Question: Good Morning,
I am incurring this problem 'strptime() argument 0 must be str, not '.
I have followed number of answers in previous posts but this problem is still there.
My date format is in timestamp.

Kindly assist me in this mean.
Thank you.
Best regards,
Waqar Ali
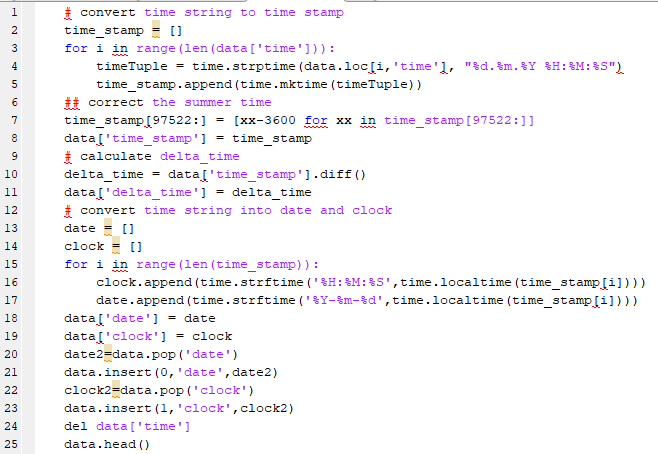
Answer: Your issue goes to your data class within Pandas. The data you are referencing is returning as 'float64' instead of a 'str' type required by strptime().
Check <URL> for more information on your data structure within numpy.
Since you didn't give us any data to reference we can't really tell you why it is returning as that type.